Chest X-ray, PA view. Patient: 23 years old, sex M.
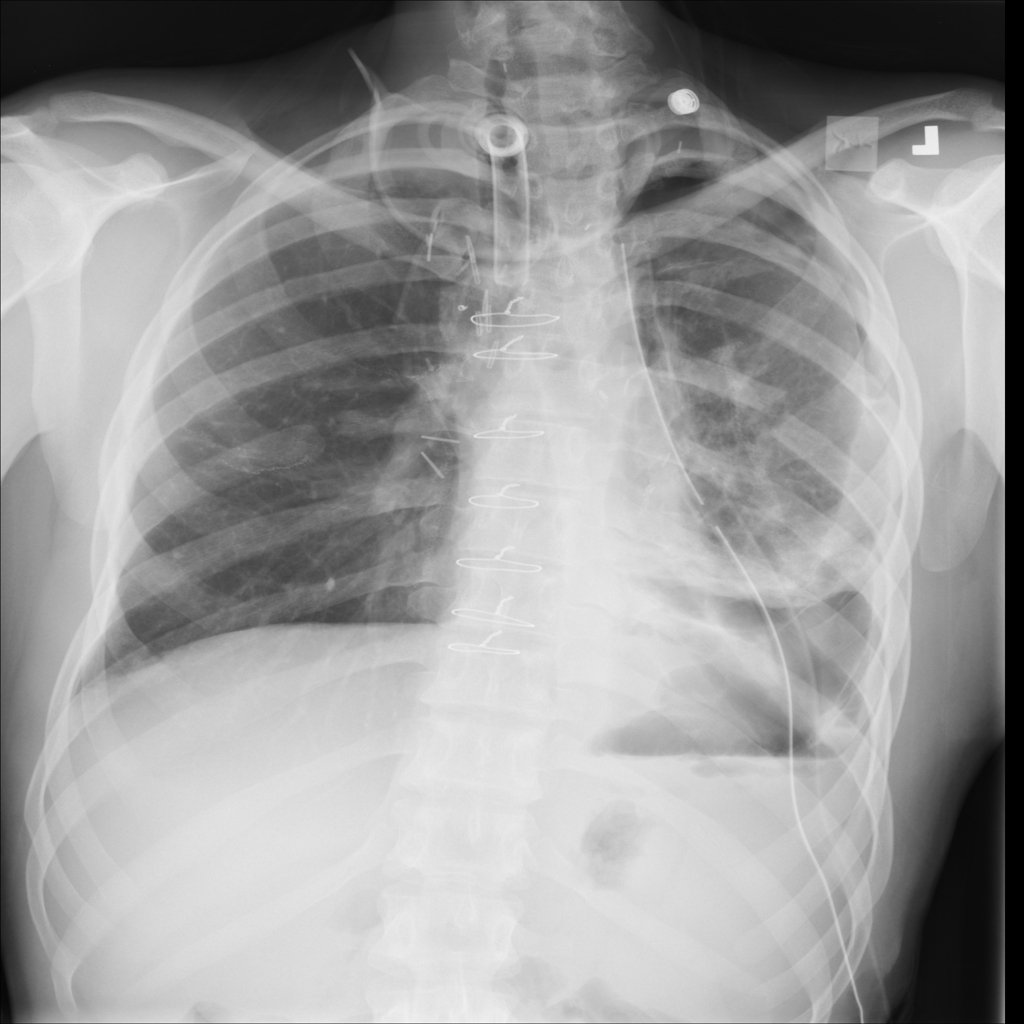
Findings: Pneumothorax